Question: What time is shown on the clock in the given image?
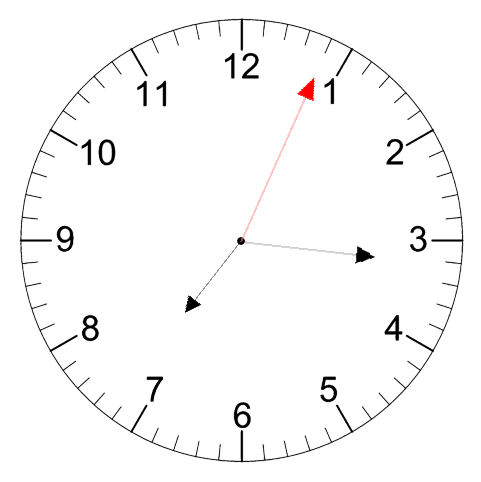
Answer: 07:16:04